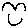
Label: smiley face